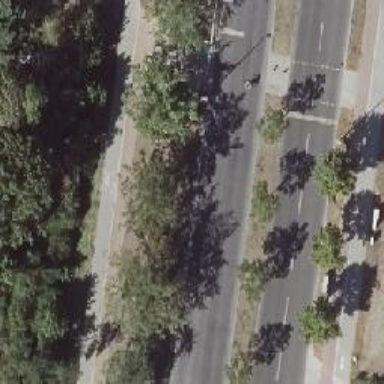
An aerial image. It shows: Avenue lined with broadleaved deciduous trees.